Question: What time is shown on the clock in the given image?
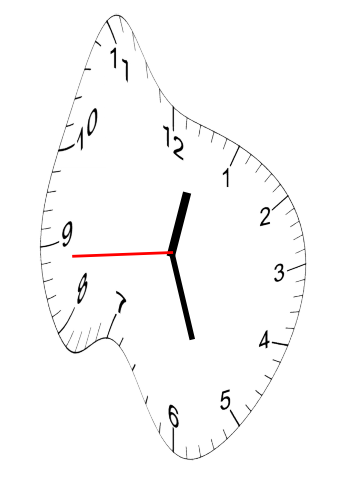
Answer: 12:26:44